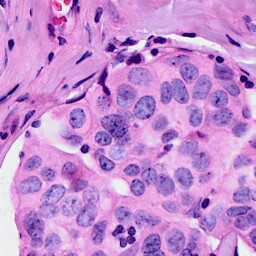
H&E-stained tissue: Breast